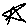
Label: star